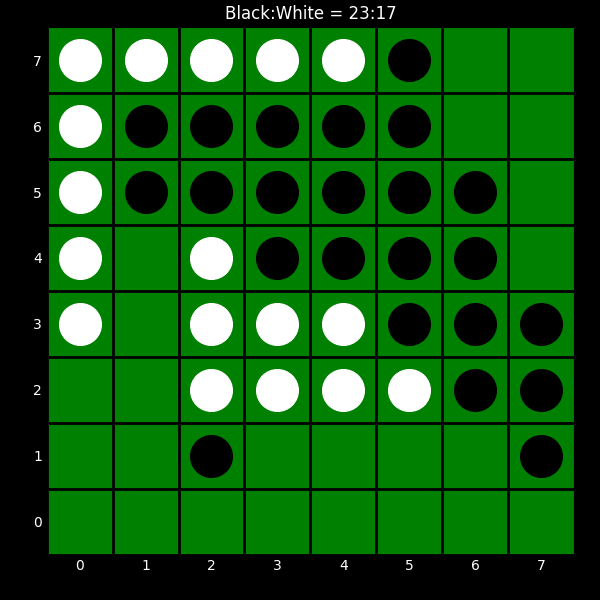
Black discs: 23
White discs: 17